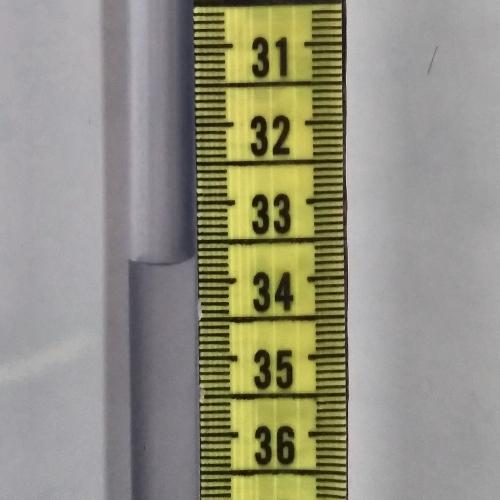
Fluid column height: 33.7 cm